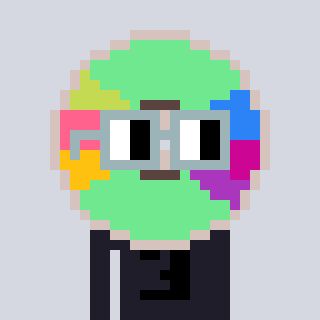
a pixel art character with square dark gray glasses, a cd-shaped head and a grayscale-colored body on a cool background